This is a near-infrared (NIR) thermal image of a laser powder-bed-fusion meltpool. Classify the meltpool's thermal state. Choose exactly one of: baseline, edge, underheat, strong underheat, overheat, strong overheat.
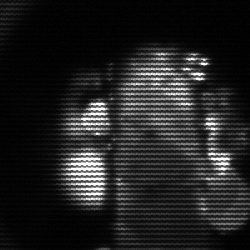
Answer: strong underheat